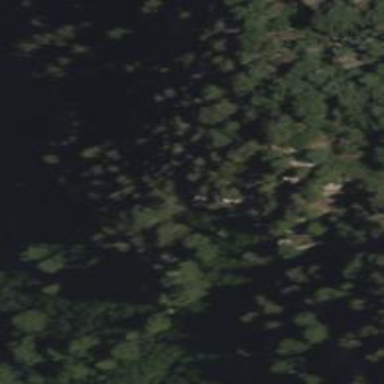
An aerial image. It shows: Cliff in nature.